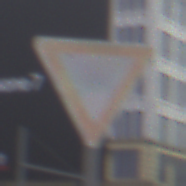
Verkehrszeichen: VorfahrtGewaehren
Umgebung: Outdoor, Urban
Tageszeit: MorningAfternoon
Wetter: Overcast
Licht: Natural
Jahreszeit: NotSpecified
Kontrast: LowContrast